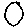
Label: circle